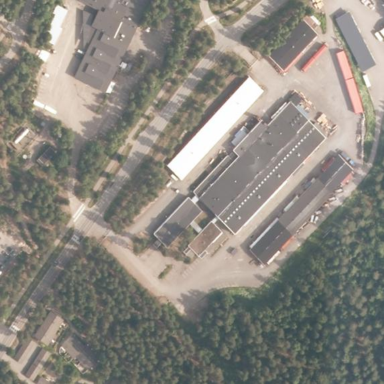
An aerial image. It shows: Industrial area.